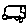
Label: car